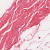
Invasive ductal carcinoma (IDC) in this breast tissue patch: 0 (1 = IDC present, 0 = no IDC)